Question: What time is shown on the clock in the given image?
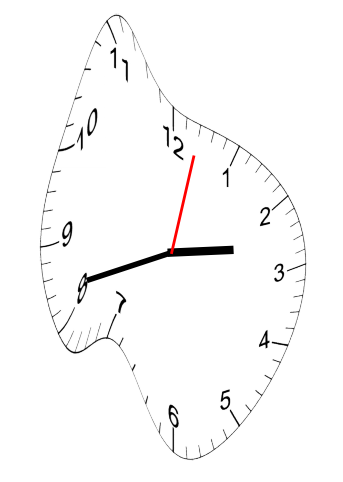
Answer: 02:42:02